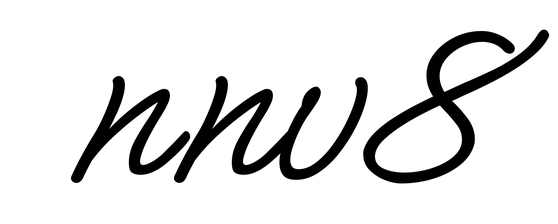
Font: MeowScript-Regular